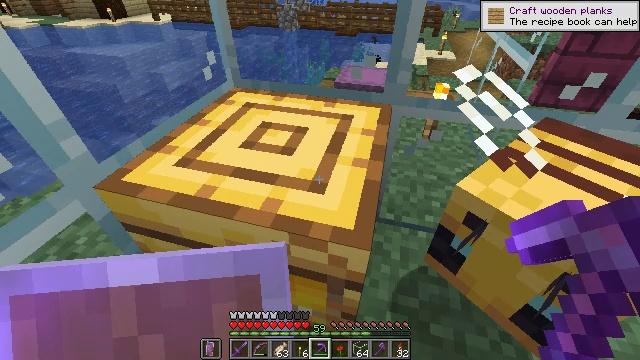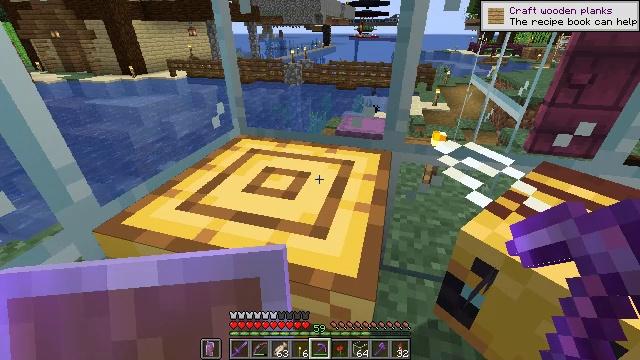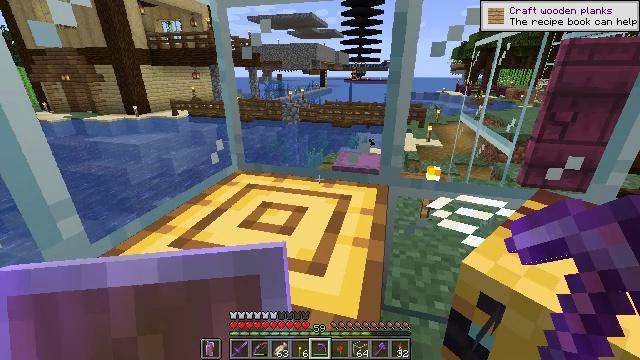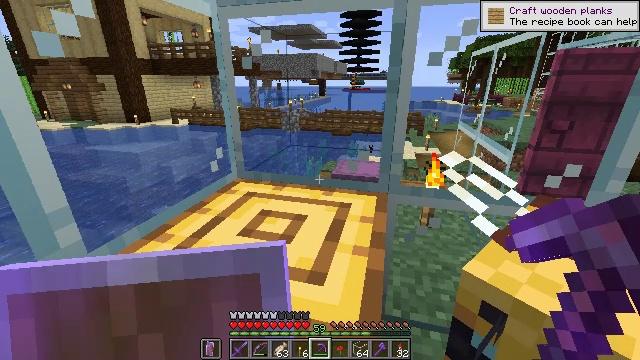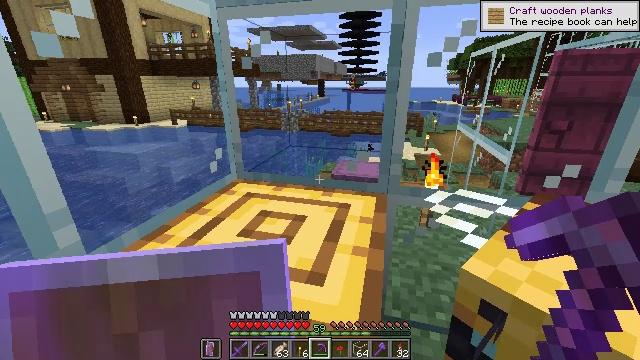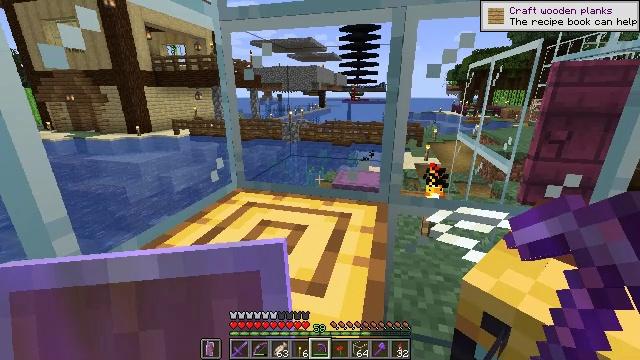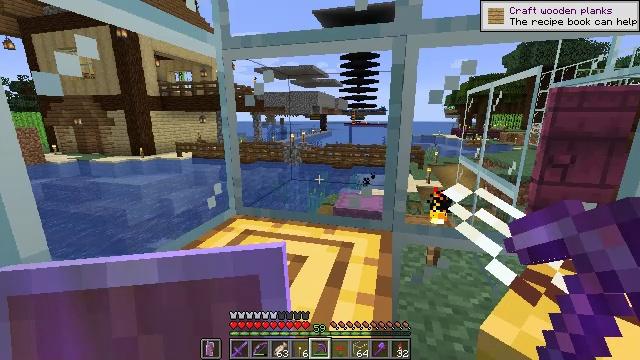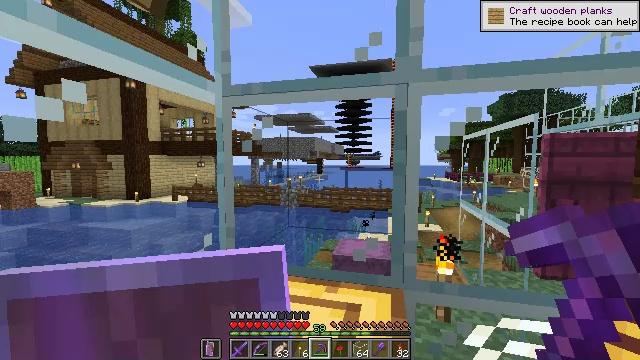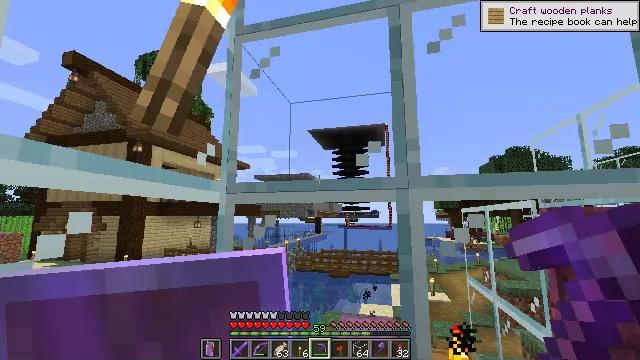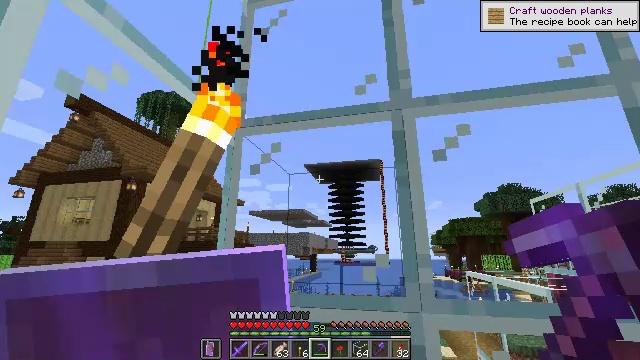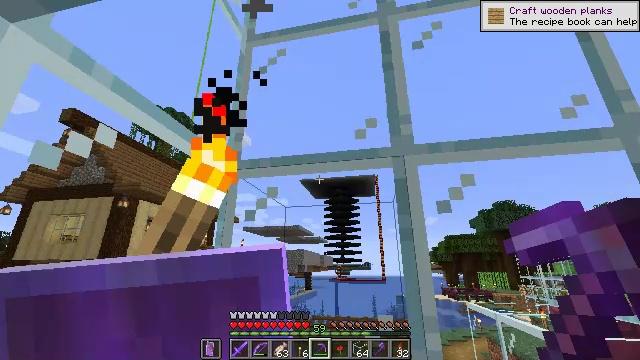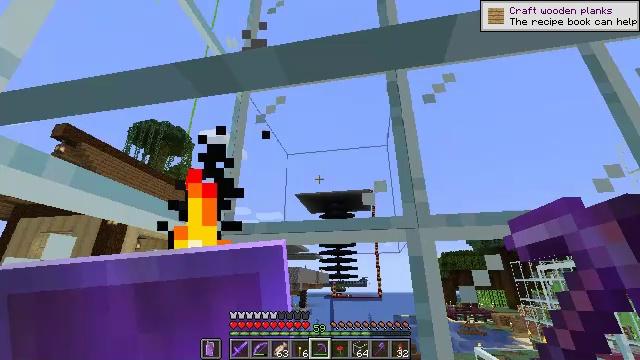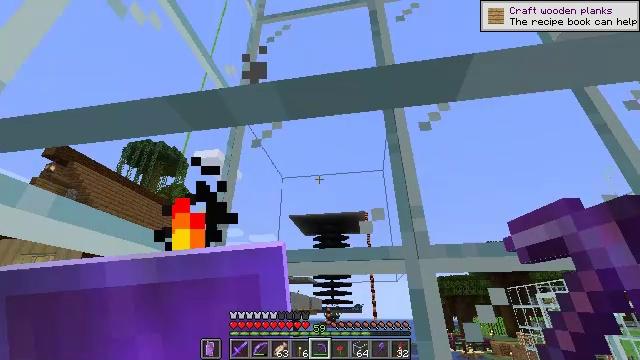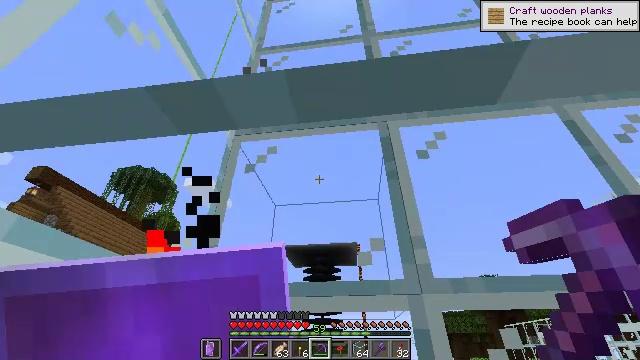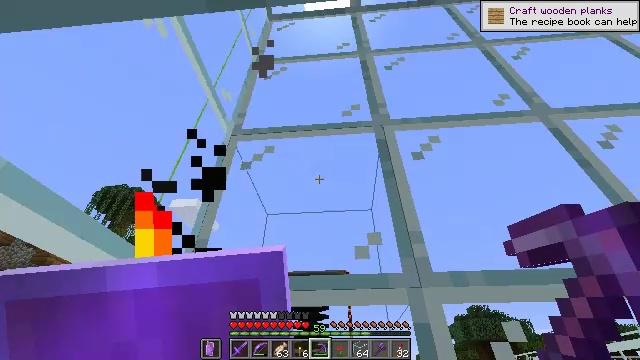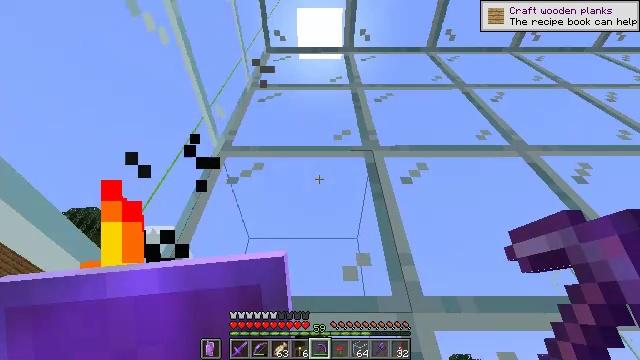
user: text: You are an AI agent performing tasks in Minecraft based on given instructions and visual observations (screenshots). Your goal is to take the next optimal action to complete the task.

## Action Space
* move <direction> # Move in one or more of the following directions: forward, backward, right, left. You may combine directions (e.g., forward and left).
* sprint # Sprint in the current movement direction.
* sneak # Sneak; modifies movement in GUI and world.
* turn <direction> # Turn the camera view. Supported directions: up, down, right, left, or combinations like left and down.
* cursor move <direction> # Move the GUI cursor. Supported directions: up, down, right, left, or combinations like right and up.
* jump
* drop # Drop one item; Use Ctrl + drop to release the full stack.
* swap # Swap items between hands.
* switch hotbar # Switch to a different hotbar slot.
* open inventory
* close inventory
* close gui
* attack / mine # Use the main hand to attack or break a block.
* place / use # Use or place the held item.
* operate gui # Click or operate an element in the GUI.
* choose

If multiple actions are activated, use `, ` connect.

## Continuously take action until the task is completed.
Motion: motion action
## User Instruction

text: Mine the glass to clear the view.
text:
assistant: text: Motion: turn up
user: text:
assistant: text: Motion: turn up
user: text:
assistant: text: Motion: turn up
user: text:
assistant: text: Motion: no_op
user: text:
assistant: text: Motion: turn up
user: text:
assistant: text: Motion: move forward, turn up
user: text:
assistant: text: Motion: move forward, turn up
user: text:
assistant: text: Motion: move forward, turn up, jump
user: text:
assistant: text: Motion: move forward, turn right and up, jump
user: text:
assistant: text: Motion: move forward, turn right and up, jump
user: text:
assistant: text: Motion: move forward, turn right and up, jump
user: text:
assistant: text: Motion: move forward, turn right and up
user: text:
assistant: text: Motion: move forward, turn right and up
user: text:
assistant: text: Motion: move forward, turn right and up
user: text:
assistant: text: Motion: move forward, turn right and up
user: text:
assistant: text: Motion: turn right and up
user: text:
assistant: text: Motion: turn right and up
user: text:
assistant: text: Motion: turn right and up
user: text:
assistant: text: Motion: turn right and up
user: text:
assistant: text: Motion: turn right and down
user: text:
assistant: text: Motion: turn right and down
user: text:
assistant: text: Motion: no_op
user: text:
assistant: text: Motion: no_op
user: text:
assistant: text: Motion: no_op
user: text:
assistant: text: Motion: no_op
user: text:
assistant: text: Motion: no_op
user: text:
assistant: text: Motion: no_op
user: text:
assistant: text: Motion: turn right and up
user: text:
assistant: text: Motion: turn right
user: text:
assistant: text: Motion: turn right